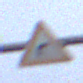
Verkehrszeichen: KurveRechts
Umgebung: Outdoor, Nature
Tageszeit: SunriseSunset
Wetter: Overcast
Licht: Natural
Jahreszeit: NotSpecified
Kontrast: LowContrast